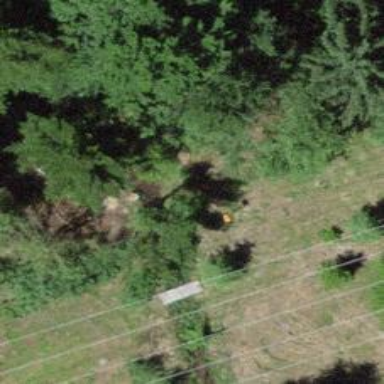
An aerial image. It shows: Aerial marker for pipeline.